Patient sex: M
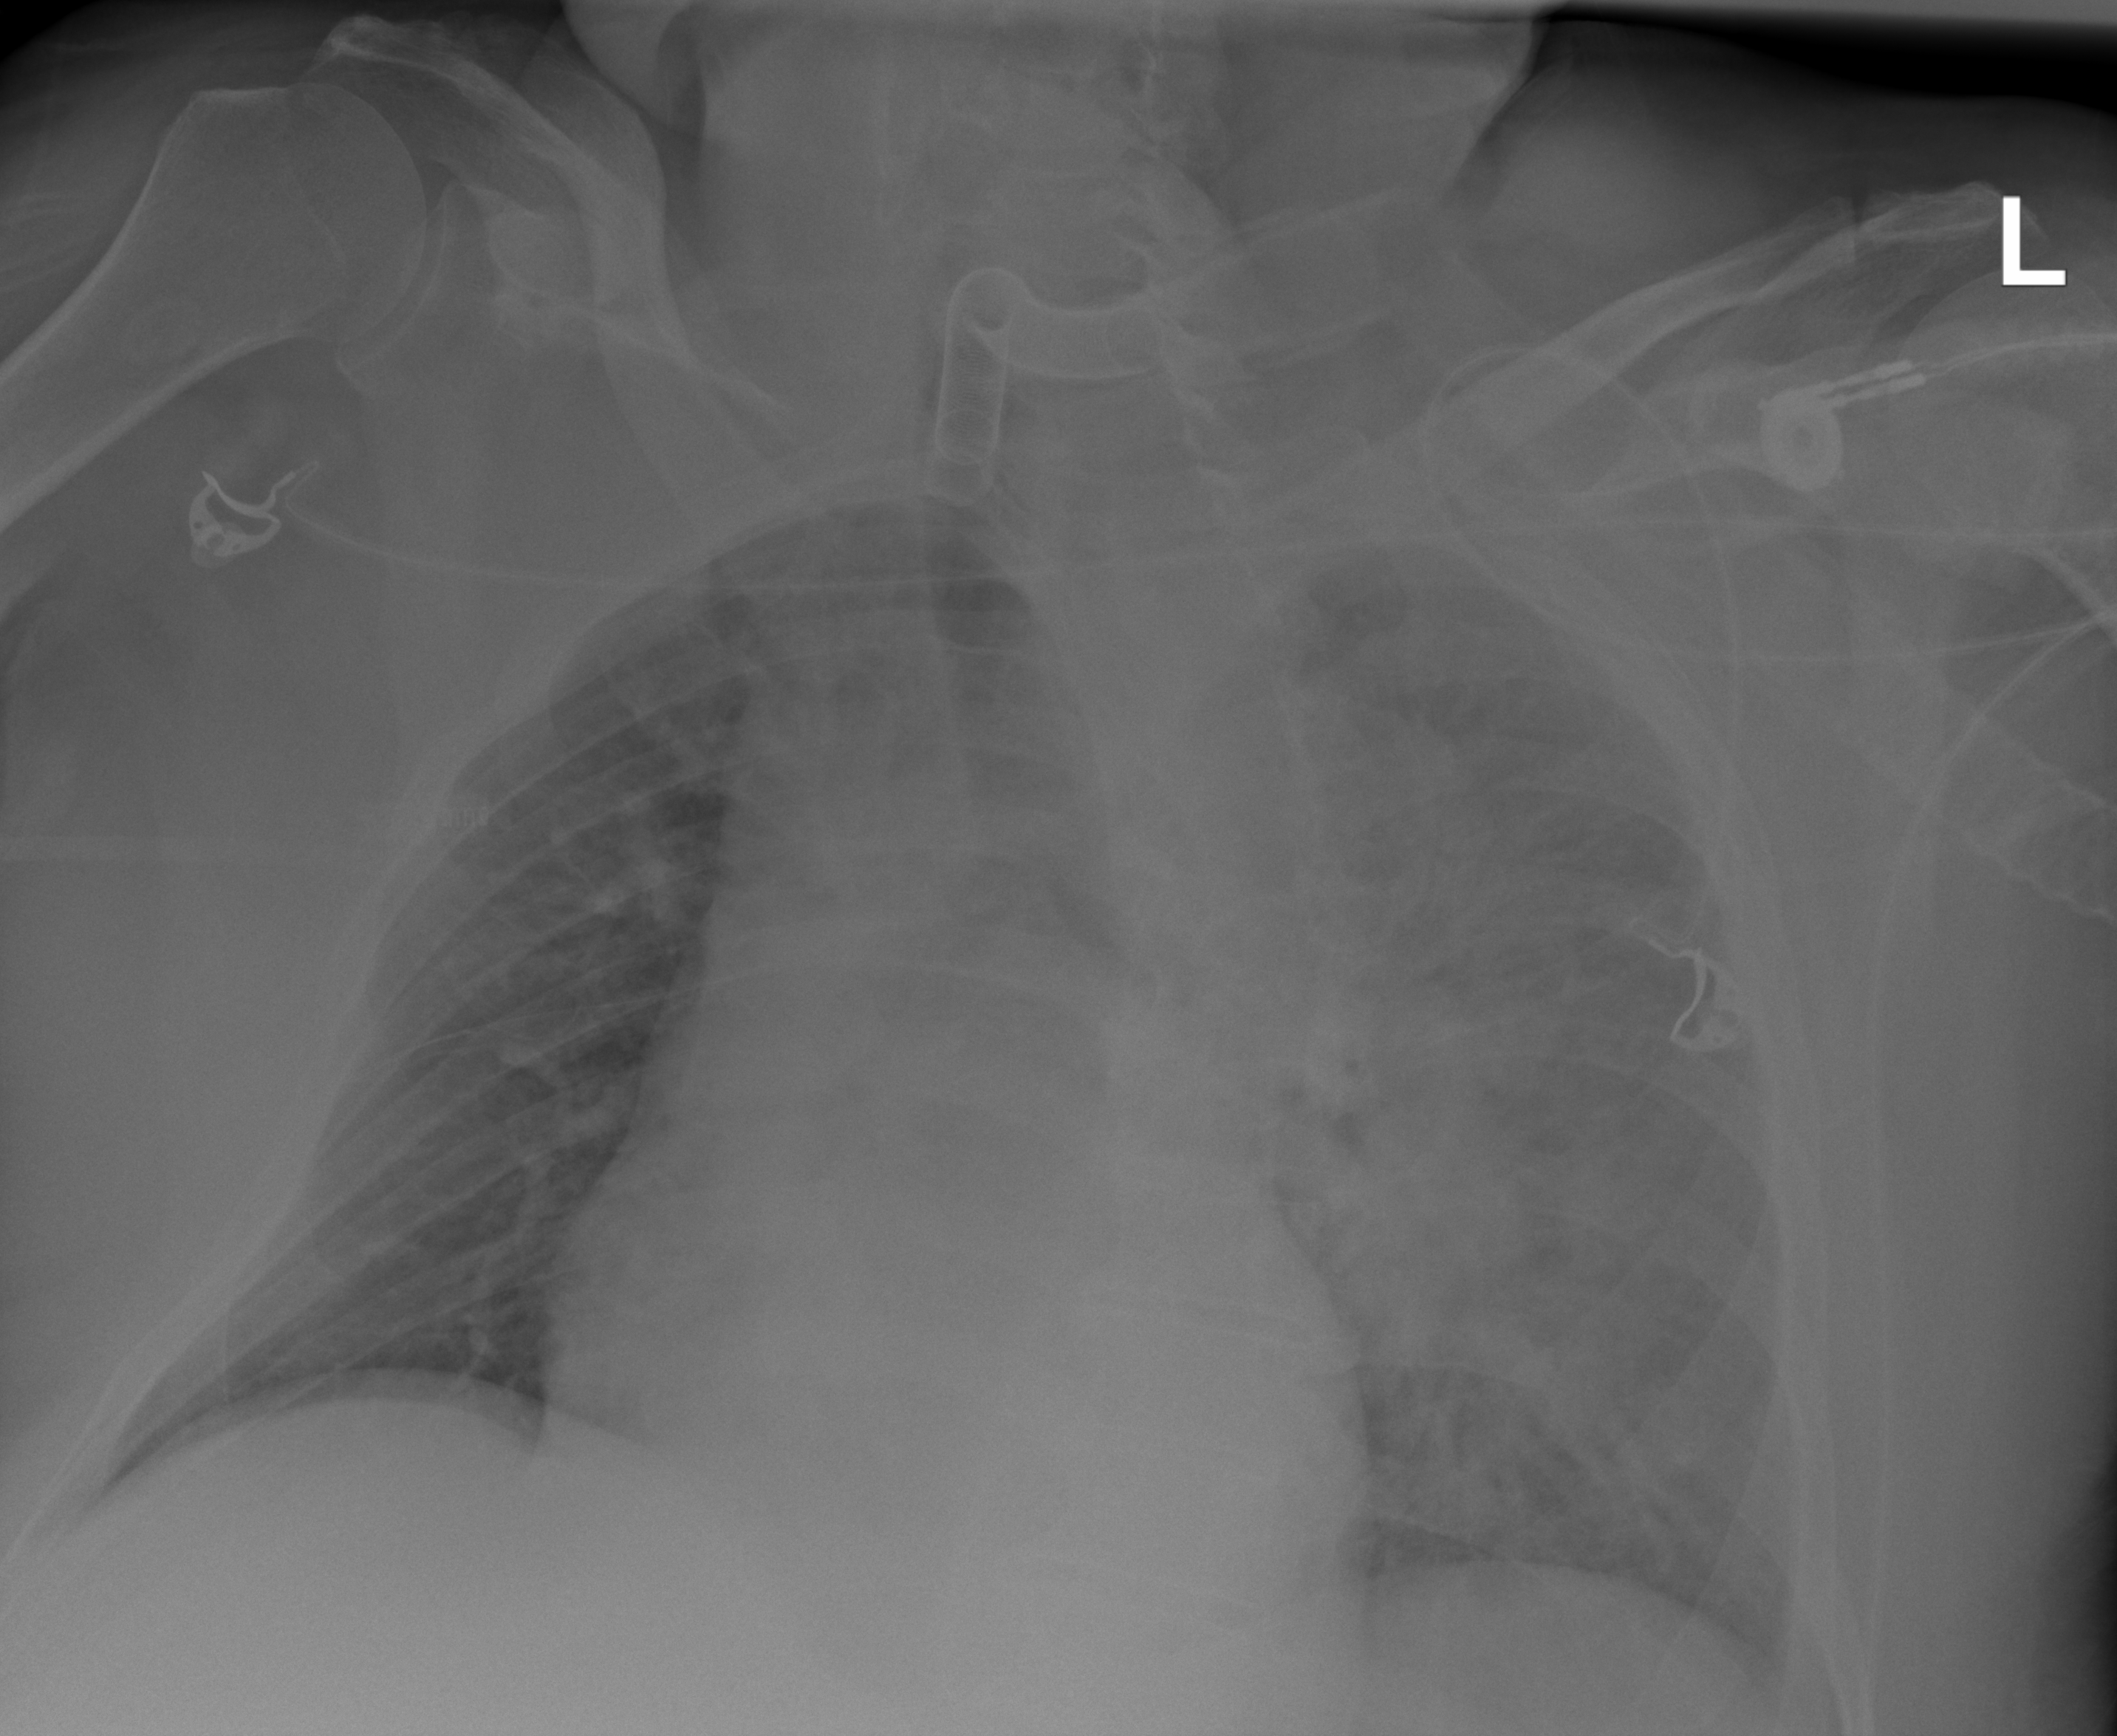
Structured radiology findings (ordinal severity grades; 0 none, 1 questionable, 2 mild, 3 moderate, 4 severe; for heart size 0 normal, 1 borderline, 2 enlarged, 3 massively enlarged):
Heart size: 2
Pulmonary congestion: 3
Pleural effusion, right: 0
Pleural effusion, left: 0
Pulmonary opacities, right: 2
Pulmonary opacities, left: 3
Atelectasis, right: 1
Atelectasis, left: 2